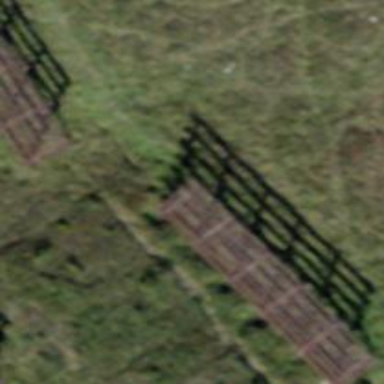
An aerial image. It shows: Snow fence that is man-made.